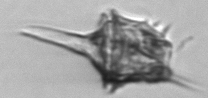
Label: Amylax